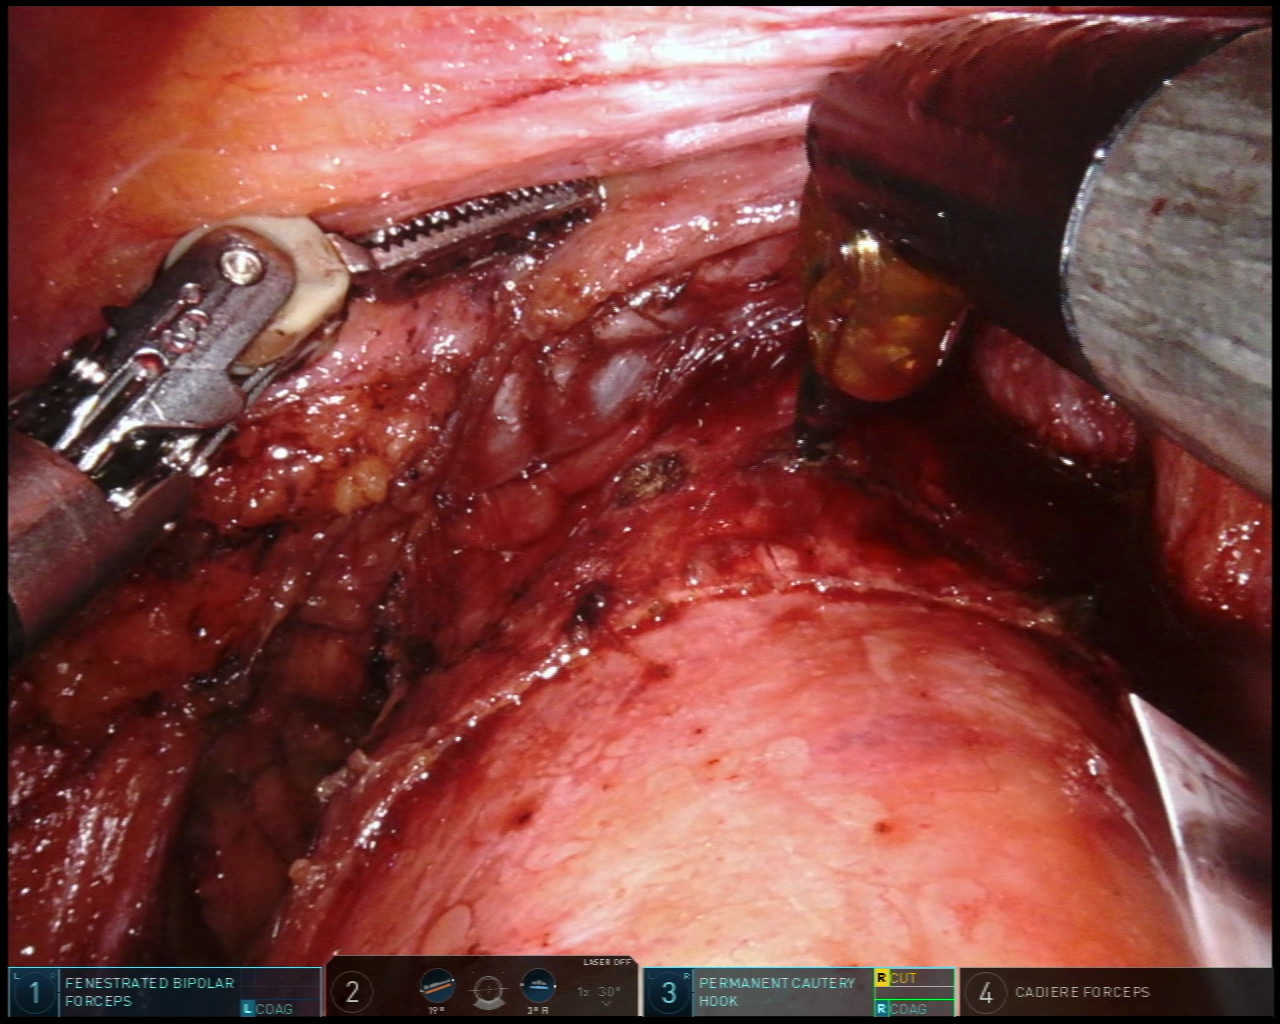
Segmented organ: vesicular_glands
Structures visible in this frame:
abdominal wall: no
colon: no
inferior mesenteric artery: no
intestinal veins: no
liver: no
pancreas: no
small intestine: no
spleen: no
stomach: no
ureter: no
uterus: no
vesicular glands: yes